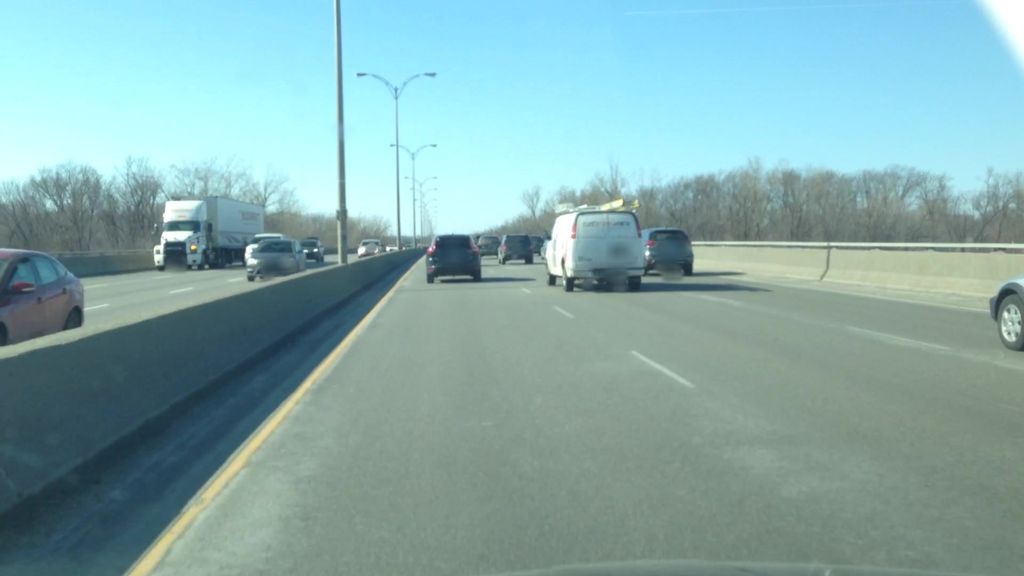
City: montreal